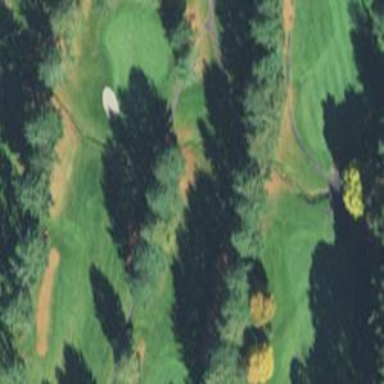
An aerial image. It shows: Path bridge over golf course.